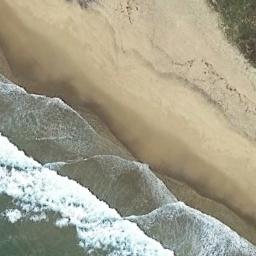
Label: beach